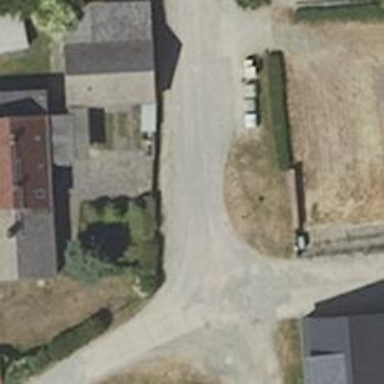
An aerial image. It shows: Residential road with compacted surface.